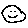
Label: smiley face